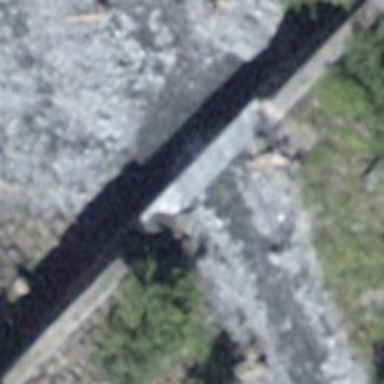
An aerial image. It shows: Check dam at location with retaining wall.